Interaction volume radius: 5 \u00c5
Interaction volume height: 10 \u00c5
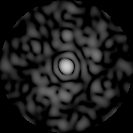
Disorder parameter: 0.8645